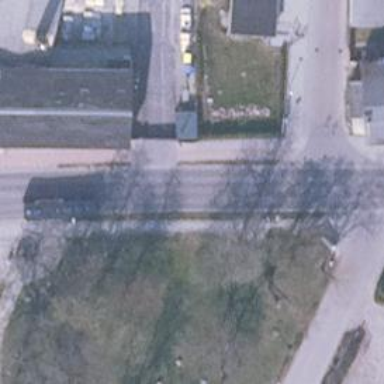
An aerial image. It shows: Residential road with sidewalks on both sides and cycle track on the right.